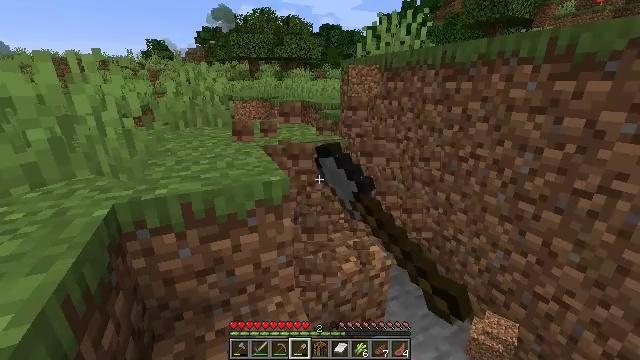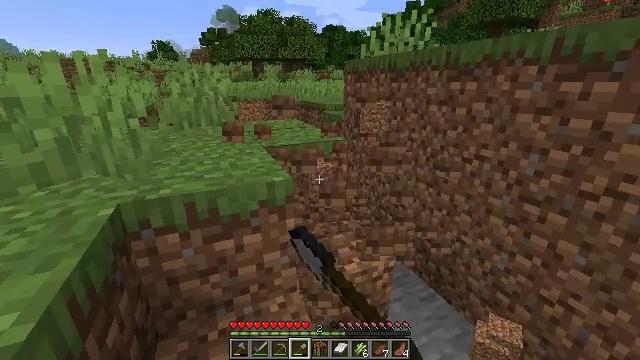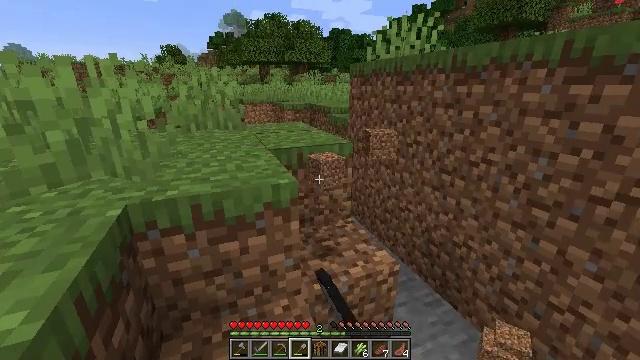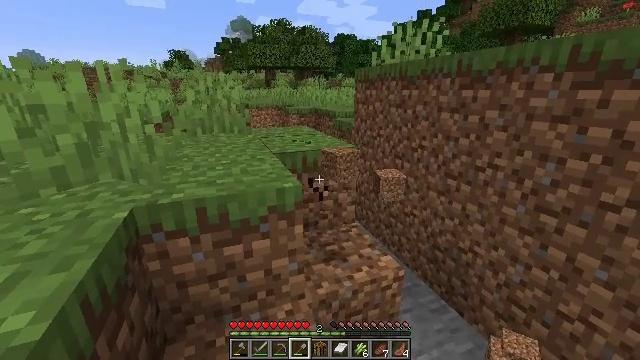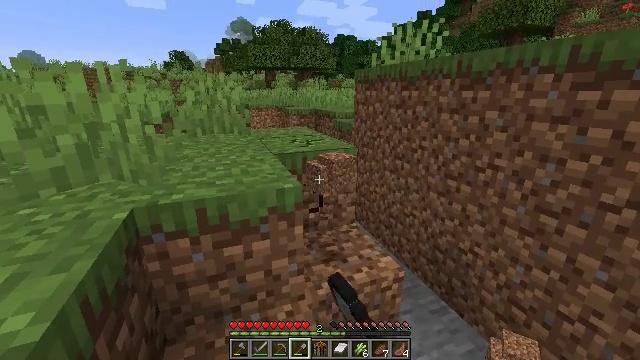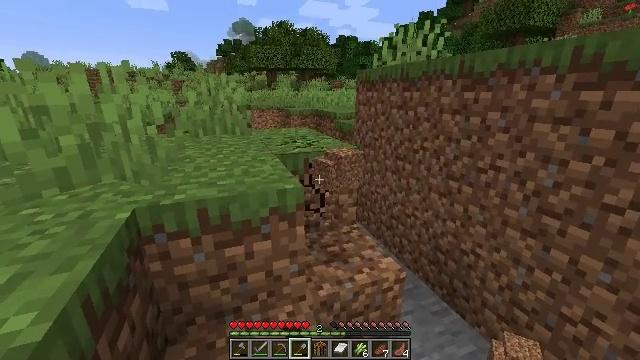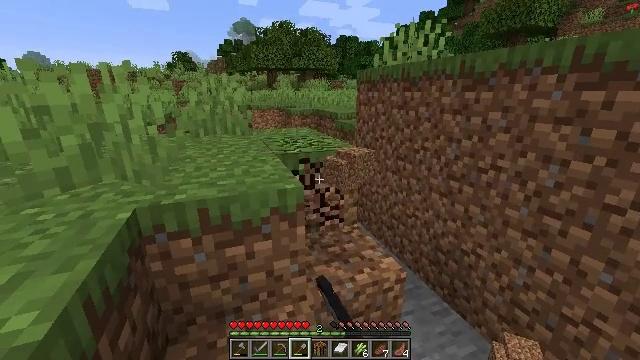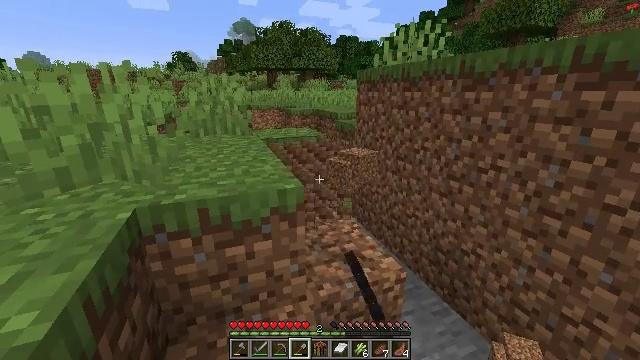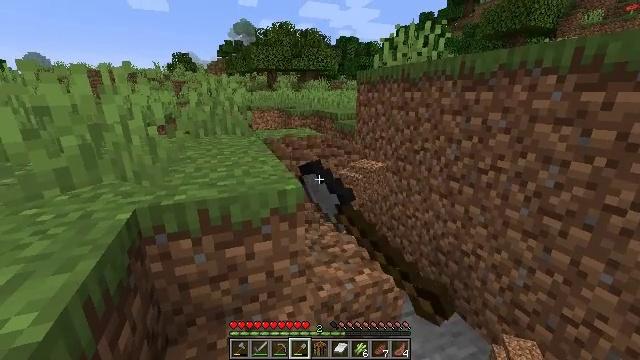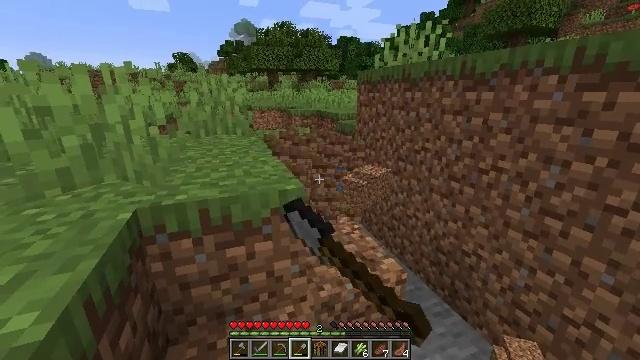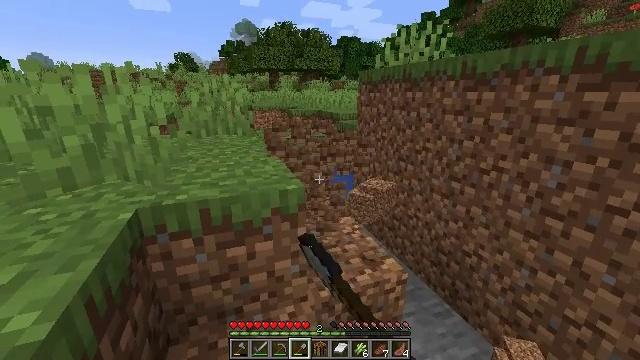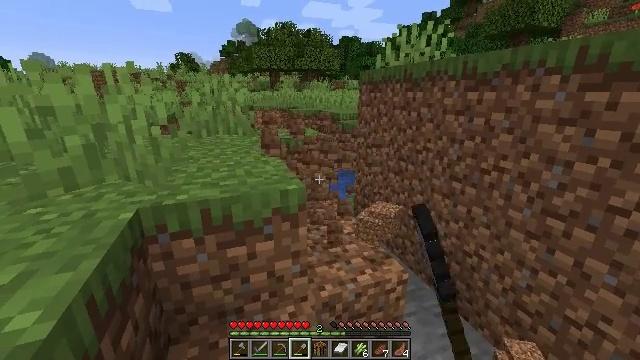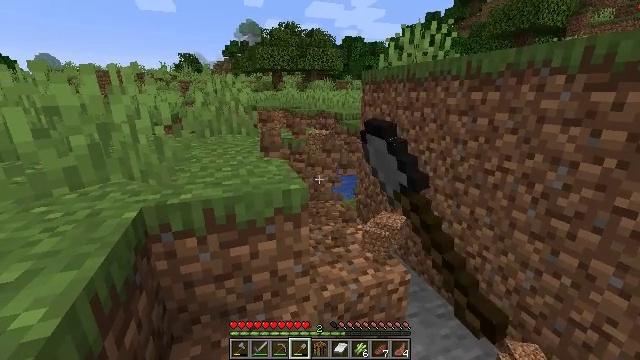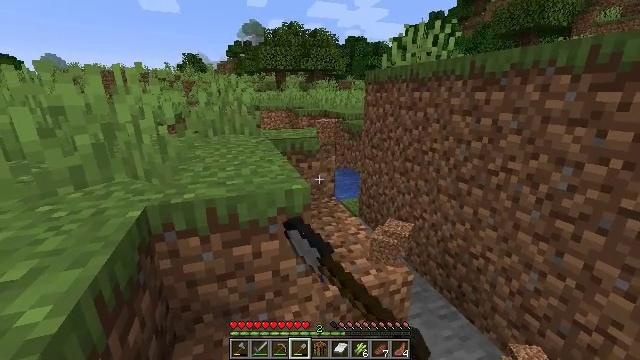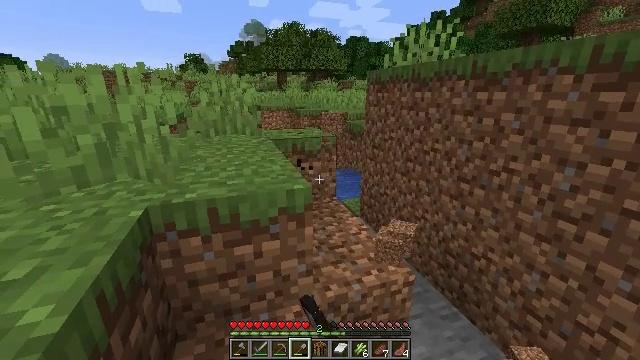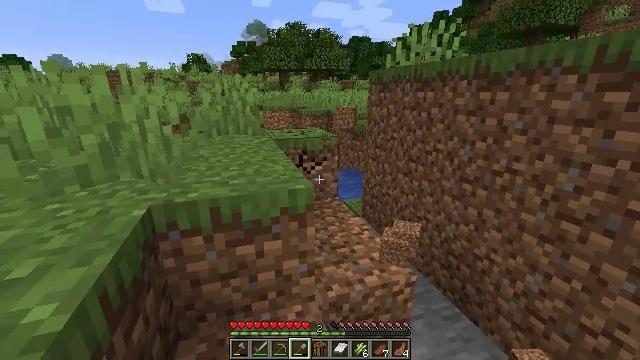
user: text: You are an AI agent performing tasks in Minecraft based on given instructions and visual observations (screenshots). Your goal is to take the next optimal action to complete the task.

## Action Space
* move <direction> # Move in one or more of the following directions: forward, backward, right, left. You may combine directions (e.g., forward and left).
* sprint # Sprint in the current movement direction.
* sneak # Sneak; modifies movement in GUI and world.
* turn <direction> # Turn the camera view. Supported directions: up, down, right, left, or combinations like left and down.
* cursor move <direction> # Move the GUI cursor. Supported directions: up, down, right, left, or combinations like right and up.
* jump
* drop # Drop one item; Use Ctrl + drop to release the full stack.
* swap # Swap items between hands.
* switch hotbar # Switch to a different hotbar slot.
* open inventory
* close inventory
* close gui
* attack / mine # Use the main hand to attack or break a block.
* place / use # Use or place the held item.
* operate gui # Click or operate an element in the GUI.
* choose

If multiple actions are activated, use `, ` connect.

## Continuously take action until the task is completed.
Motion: motion action
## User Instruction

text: Collect the grass block using a shovel.
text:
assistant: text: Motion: attack / mine
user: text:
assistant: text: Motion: turn left, attack / mine
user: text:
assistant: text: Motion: turn left, attack / mine
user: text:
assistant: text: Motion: attack / mine
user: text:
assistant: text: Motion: attack / mine
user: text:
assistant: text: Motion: attack / mine
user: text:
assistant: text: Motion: attack / mine
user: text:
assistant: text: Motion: attack / mine
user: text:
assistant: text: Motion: attack / mine
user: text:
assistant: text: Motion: attack / mine
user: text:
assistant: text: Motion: attack / mine
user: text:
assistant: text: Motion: attack / mine
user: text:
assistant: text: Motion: attack / mine
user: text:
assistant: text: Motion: attack / mine
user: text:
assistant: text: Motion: attack / mine
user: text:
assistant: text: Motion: attack / mine
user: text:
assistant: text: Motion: attack / mine
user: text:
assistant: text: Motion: attack / mine
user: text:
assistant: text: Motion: attack / mine
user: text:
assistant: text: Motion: attack / mine
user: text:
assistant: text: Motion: attack / mine
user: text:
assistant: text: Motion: attack / mine
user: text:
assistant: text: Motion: attack / mine
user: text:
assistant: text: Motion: attack / mine
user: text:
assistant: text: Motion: turn left and down, attack / mine
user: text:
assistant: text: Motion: turn down, attack / mine
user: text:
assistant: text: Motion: attack / mine
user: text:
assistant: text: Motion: attack / mine
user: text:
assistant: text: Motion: attack / mine
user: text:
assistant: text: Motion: attack / mine